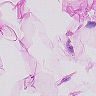
Metastatic tissue present: no